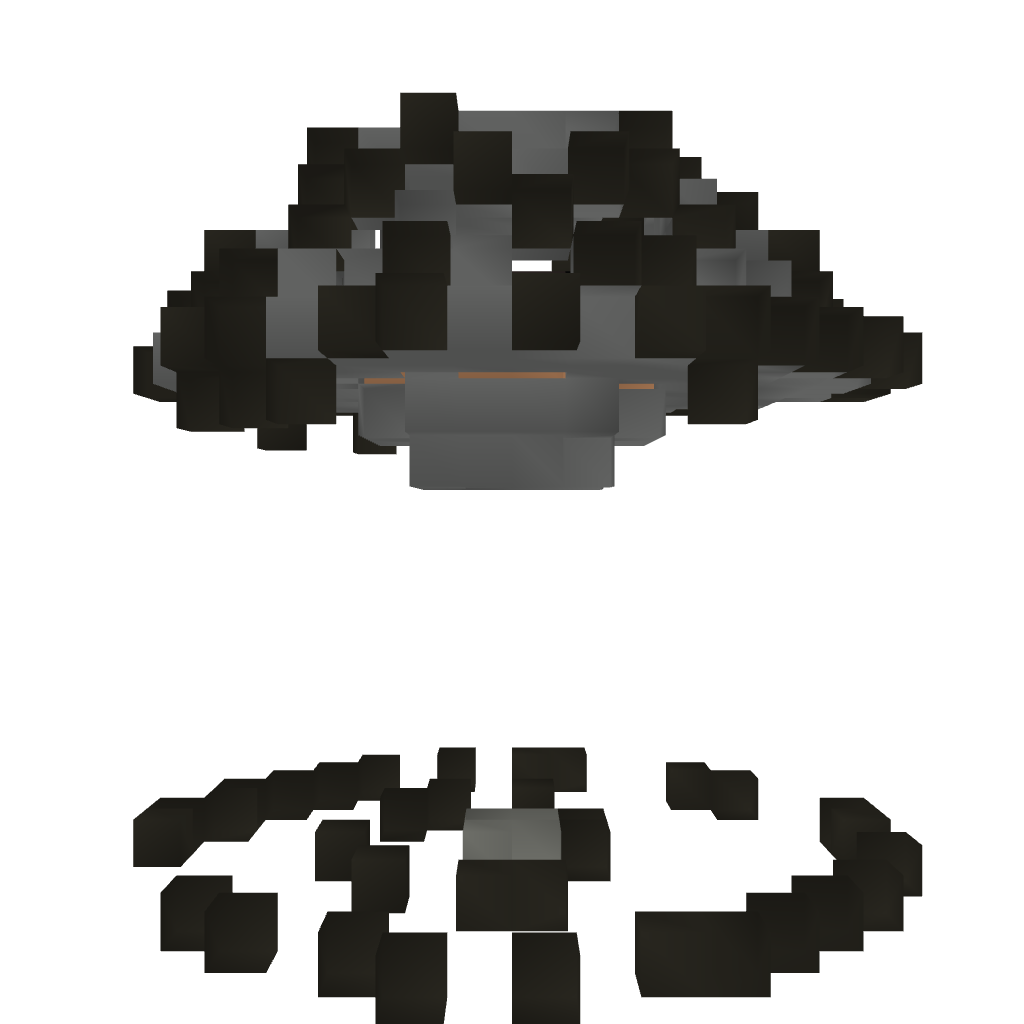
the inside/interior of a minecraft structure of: Simple Jungle Tree House